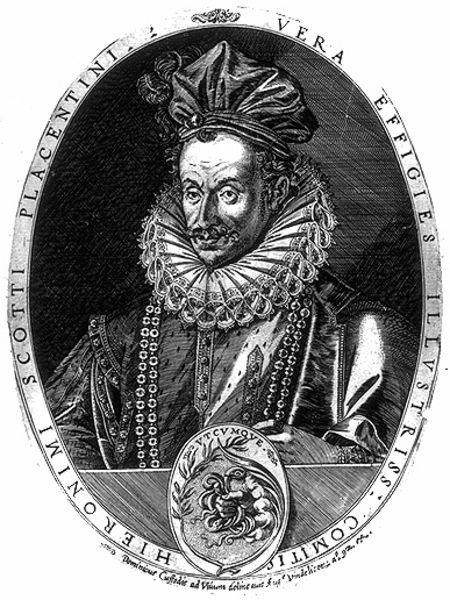
Titel: Bildnis des Jeronimo Scotto
Künstler: Dominicus Custos
Institution: (Seriendruck)
Schlagwörter: feder, hand, kopf, mann, schatten, umhang, weiß, grau, hut, licht, mund, nase, ohr, profil, schmuck, schwarz, stirn, zeichnung, blick, bart, mütze, schnurrbart, augen, falten, federn, gesicht, hermelin, kragen, mensch, rahmen, spitze, ärmel, bildnis, halskrause, herr, mühlsteinkragen, portrait, porträt, ast, gewand, stoff, blatt, frontal, kinn, lippen, renaissance, schulter, oval, rund, kopfbedeckung, schrift, italien, furchen, kette, grafik, graphik, könig, schnurbart, inschrift, brauen, glanz, grimmig, pupillen, knöpfe, schnauzbart, schnauzer, ring, buch, medaillon, zweig, druck, schraffur, radierung, stich, schwarzweiß, text, faust, ketten, drcuk, plakat, adeliger, lorbeer, pracht, krause, brokat, wappen, runzeln, portät, mittelalter, wams, viertelprofil, vera, spitzenkragen, adliger, siegel, kraut, kupferstich, faus, münze, latein, lateinisch, umschrift, edler, hieronimus, wamst, konterfei, scott, hieronimi scotti, mühlradkrause, scharffuren, effigie, cmann, scotti, placentini, stirnfaltten